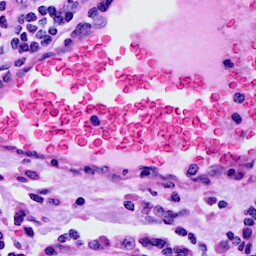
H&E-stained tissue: Cervix